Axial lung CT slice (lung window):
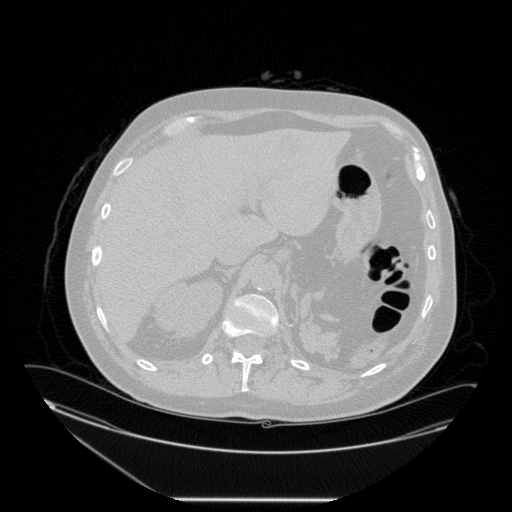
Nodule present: no